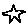
Label: star